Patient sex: M
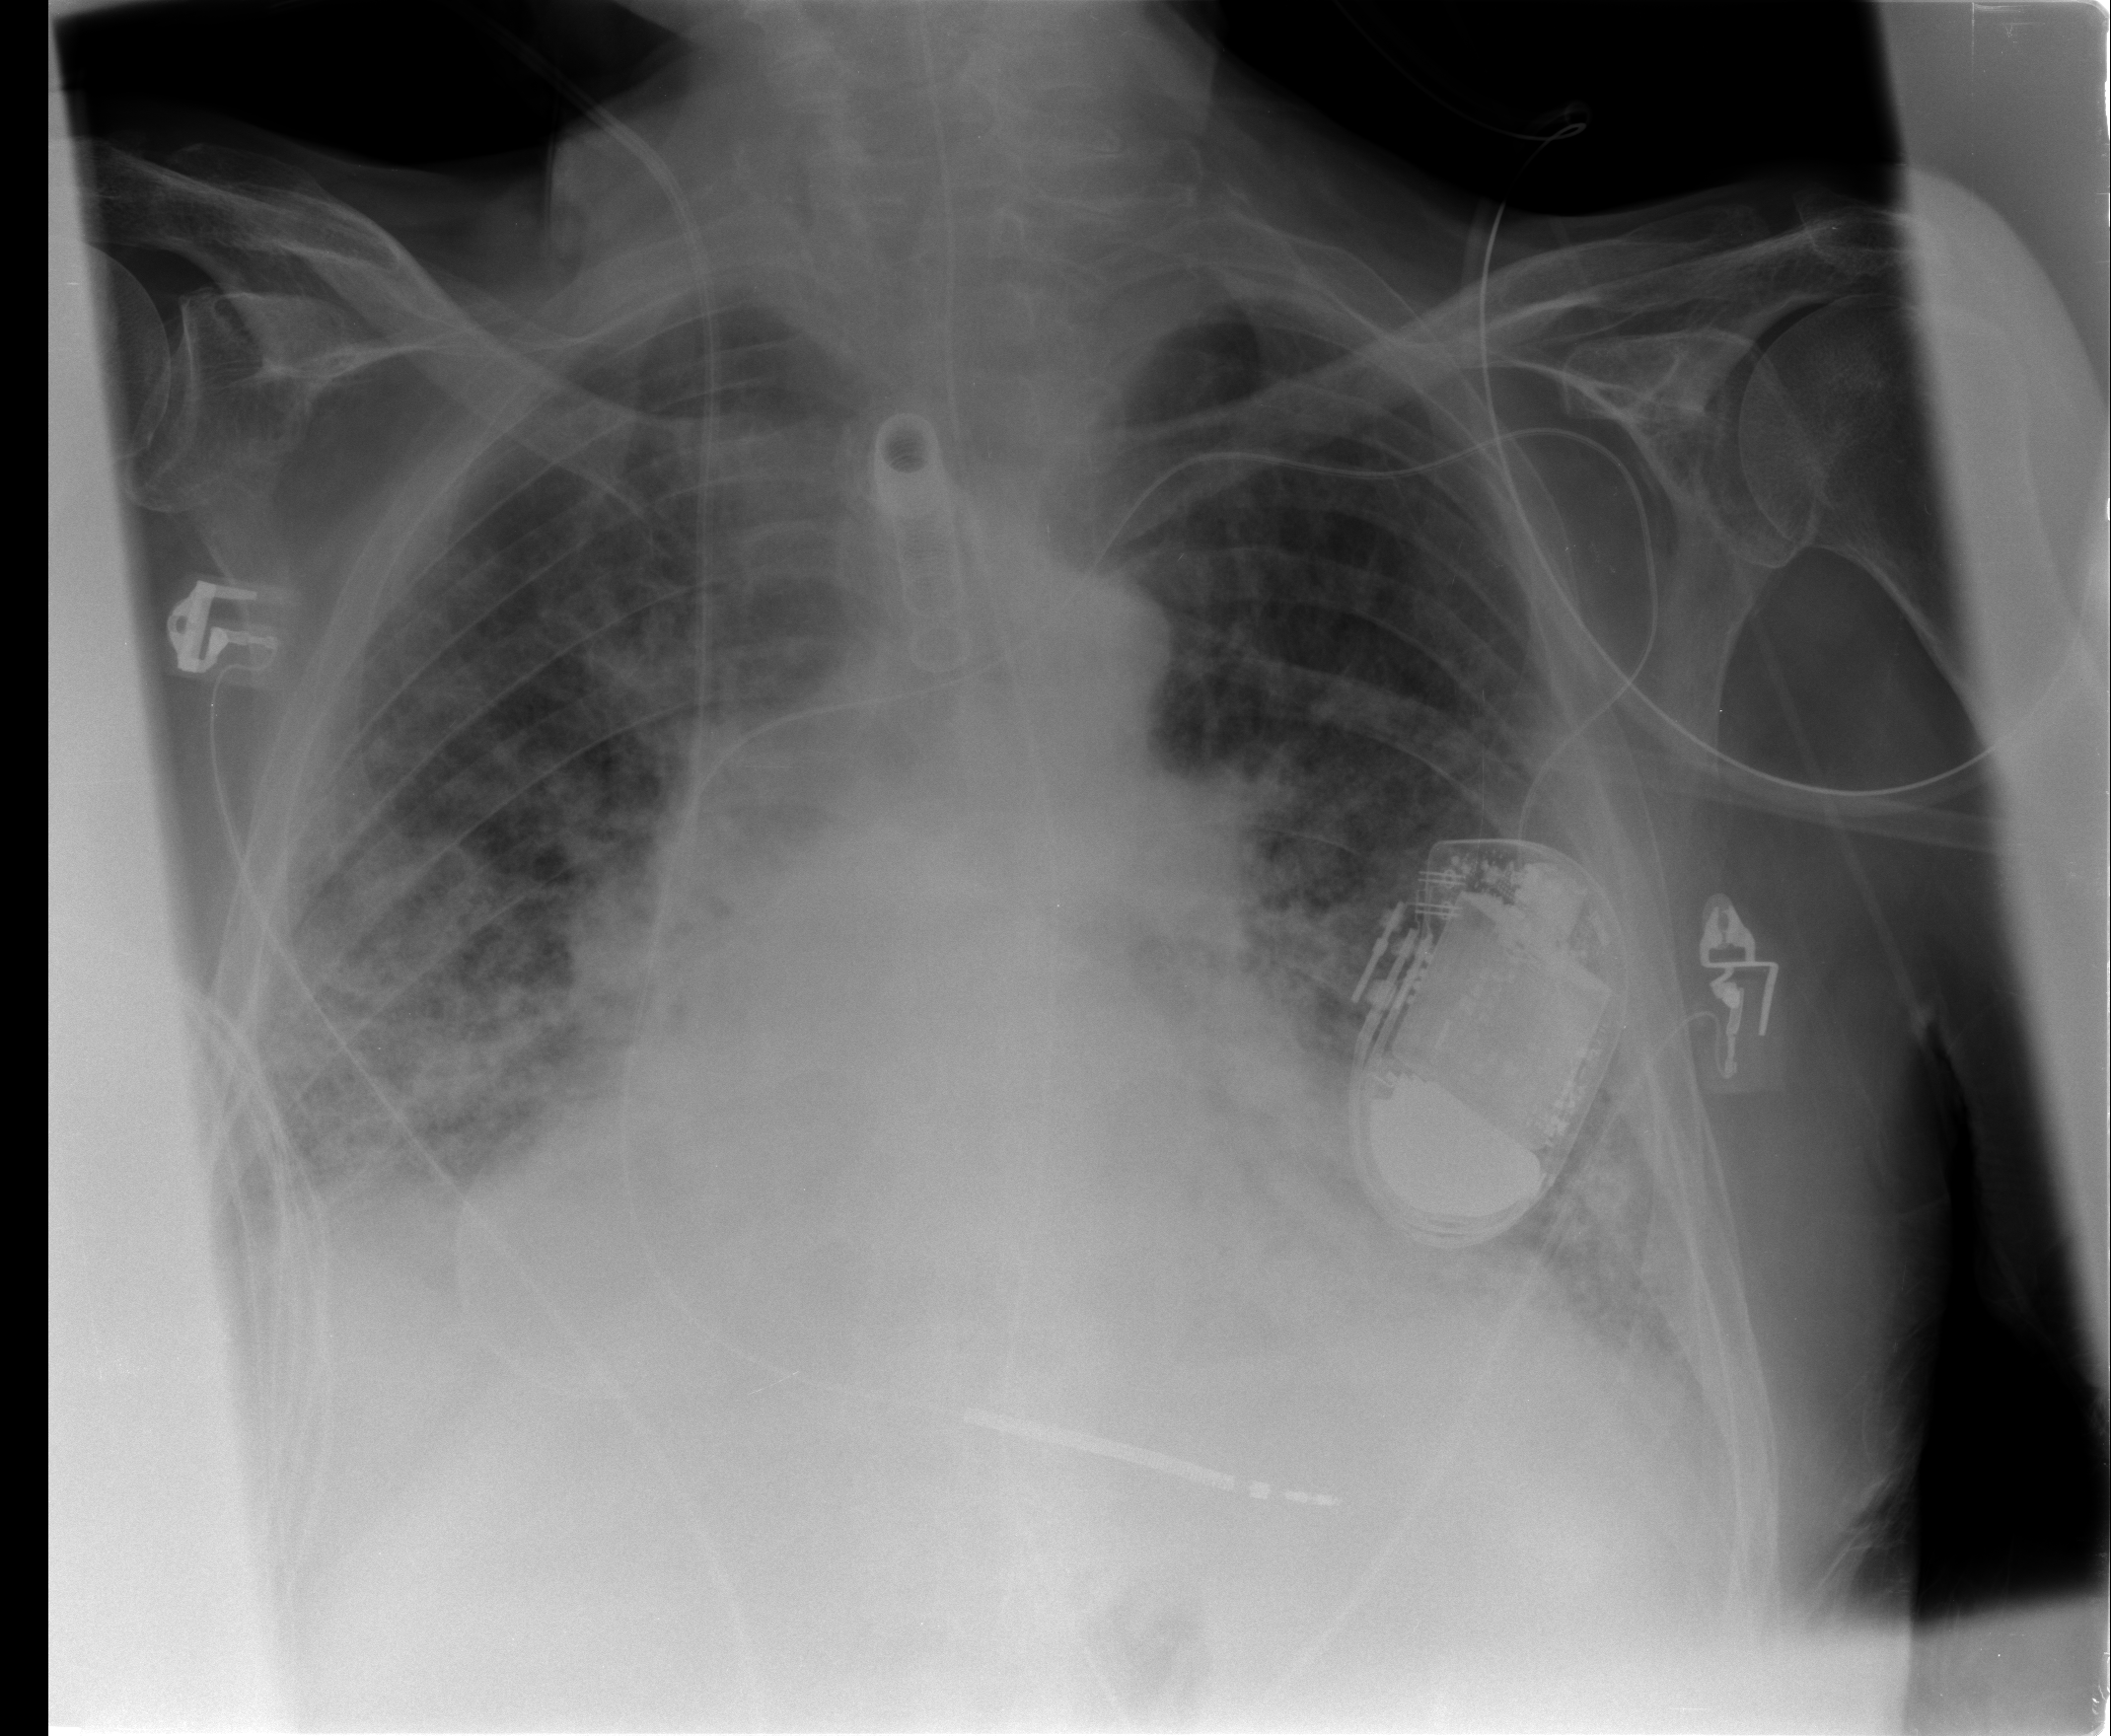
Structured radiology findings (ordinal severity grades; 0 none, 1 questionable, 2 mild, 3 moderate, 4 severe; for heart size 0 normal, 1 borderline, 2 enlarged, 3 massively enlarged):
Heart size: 3
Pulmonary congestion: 3
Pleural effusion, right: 2
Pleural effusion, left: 2
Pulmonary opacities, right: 3
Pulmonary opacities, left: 2
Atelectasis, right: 2
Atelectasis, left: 2